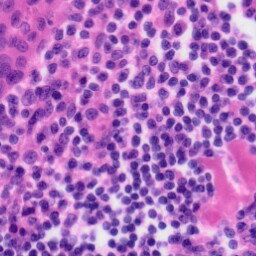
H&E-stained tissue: Tonsil